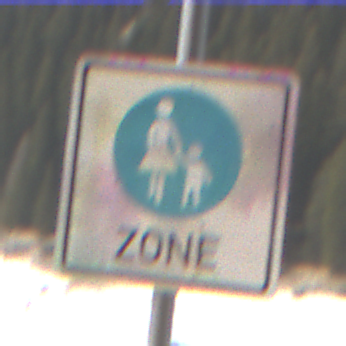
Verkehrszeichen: BeginnFussgaengerzone
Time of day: Midday
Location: Outdoor (Nature)
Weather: PartlyCloudy
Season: NotSpecified
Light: Natural